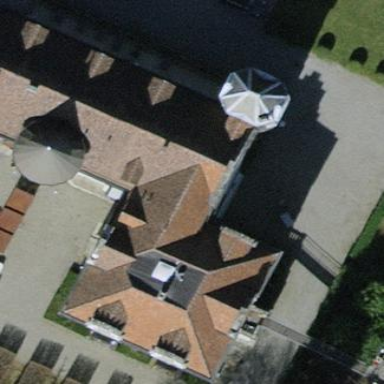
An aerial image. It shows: Stately castle that is historic building.